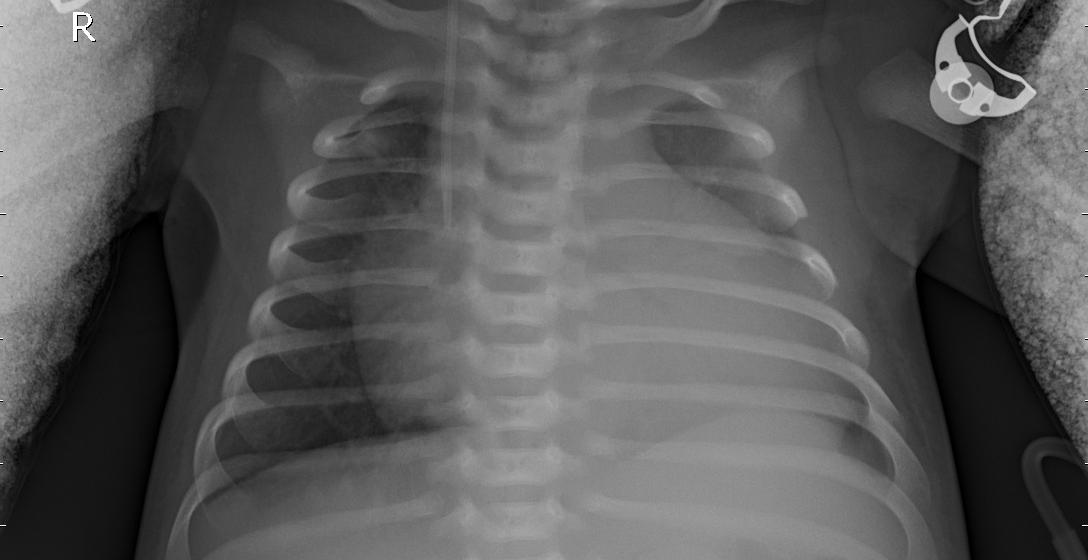
Diagnosis: PNEUMONIA